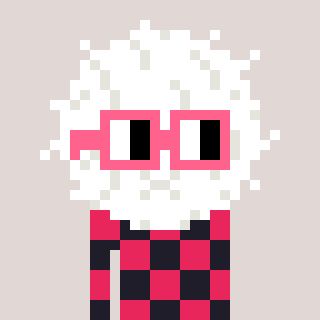
a pixel art character with square pink glasses, a cottonball-shaped head and a grayscale-colored body on a warm background